Question: I am creating a program that calculates a result based on certain criteria where what score you get (Between 1-5) for 6 questions, 2 C standard, 2 B standard and 2 A standard, is your result. Here is the criteria:
So far the best thing I can come up with is a massive if statement with each possibility (I've only done it for a part of achieving an A):
'''
function KP() {
var C1 = document.getElementById("kpC1").value;
var B1 = document.getElementById("kpB1").value;
var A1 = document.getElementById("kpA1").value;
var C2 = document.getElementById("kpC2").value;
var B2 = document.getElementById("kpB2").value;
var A2 = document.getElementById("kpA2").value;
var result;
if (C1 >= 4 && B1 >= 4 && A1 >= 4 && C2 >= 4 && B2 >= 4 && A2 >= 4) {
var result = "A";
} else if (C1 == 5 && B1 >= 4 && A1 >= 3 && C2 == 5 && B2 >= 4 && A2 >= 4) {
var result = "A";
} else if (C1 == 5 && B1 >= 4 && A1 >= 4 && C2 == 5 && B2 >= 4 && A2 >= 3) {
var result = "A";
}
document.getElementById("result").innerHTML = result;
}
'''
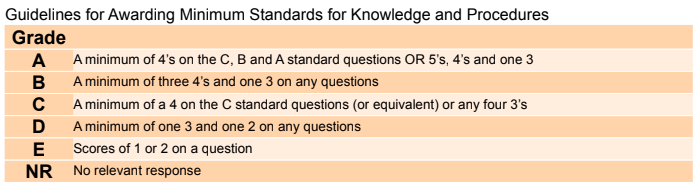
Answer: It would be much more elegant to count up the number of scores that equal or exceed each number, and the number of scores that equal or are less than each number. For example:
'''
function KP() {
var C1 = document.getElementById("kpC1").value;
var B1 = document.getElementById("kpB1").value;
var A1 = document.getElementById("kpA1").value;
var C2 = document.getElementById("kpC2").value;
var B2 = document.getElementById("kpB2").value;
var A2 = document.getElementById("kpA2").value;
const scores = [C1, B1, A1, C2, B2, A2];
const numScoresHigherThan = Array.from({ length: 5 }, (_, i) => i + 1) // 1 to 5
.reduce((a, testScore) => {
a[testScore] = scores.reduce((count, num) => count + (num >= testScore), 0);
return a;
}, {});
const numScoresLessThan = Array.from({ length: 5 }, (_, i) => i + 1) // 1 to 5
.reduce((a, testScore) => {
a[testScore] = scores.reduce((count, num) => count + (num <= testScore), 0)
return a;
}, {});
let result;
if (
numScoresHigherThan[4] === 6
|| (numScoresHigherThan[3] === 6 && numScoresLessThan[3] === 1)
) result = 'A';
// ...
}
'''
Live example for As and Bs:
'''
function grade(scores) {
const numScoresHigherThan = Array.from({ length: 5 }, (_, i) => i + 1) // 1 to 5
.reduce((a, testScore) => {
a[testScore] = scores.reduce((count, num) => count + (num >= testScore), 0);
return a;
}, {});
const numScoresLessThan = Array.from({ length: 5 }, (_, i) => i + 1) // 1 to 5
.reduce((a, testScore) => {
a[testScore] = scores.reduce((count, num) => count + (num <= testScore), 0)
return a;
}, {});
let result;
if (
numScoresHigherThan[4] === 6
|| (numScoresHigherThan[3] === 6 && numScoresLessThan[3] === 1)
) result = 'A';
else if (
numScoresHigherThan[4] >= 3 && numScoresLessThan[3] <= 1
) result = 'B';
else result = 'worse';
console.log(result);
}
grade([4, 4, 4, 4, 4, 5]);
grade([4, 4, 4, 4, 4, 4]);
grade([4, 4, 4, 4, 4, 3]);
grade([4, 4, 4, 4, 4, 2]);
'''